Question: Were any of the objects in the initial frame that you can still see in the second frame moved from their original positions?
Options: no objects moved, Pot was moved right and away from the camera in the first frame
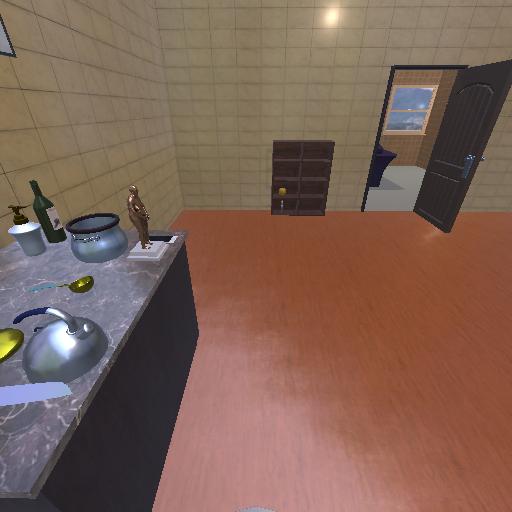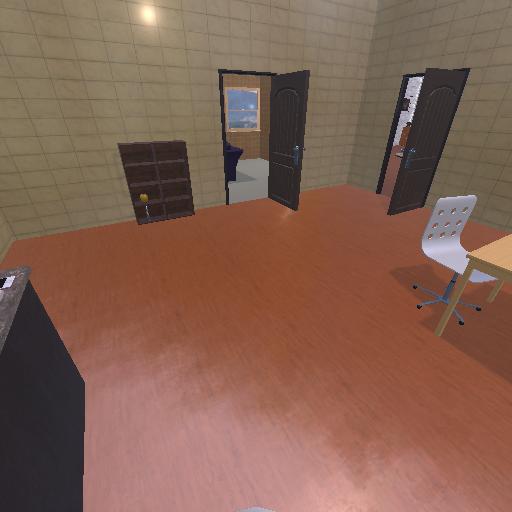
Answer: no objects moved